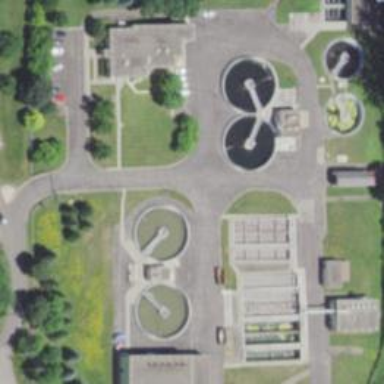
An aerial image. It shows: Wastewater plant.